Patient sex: M
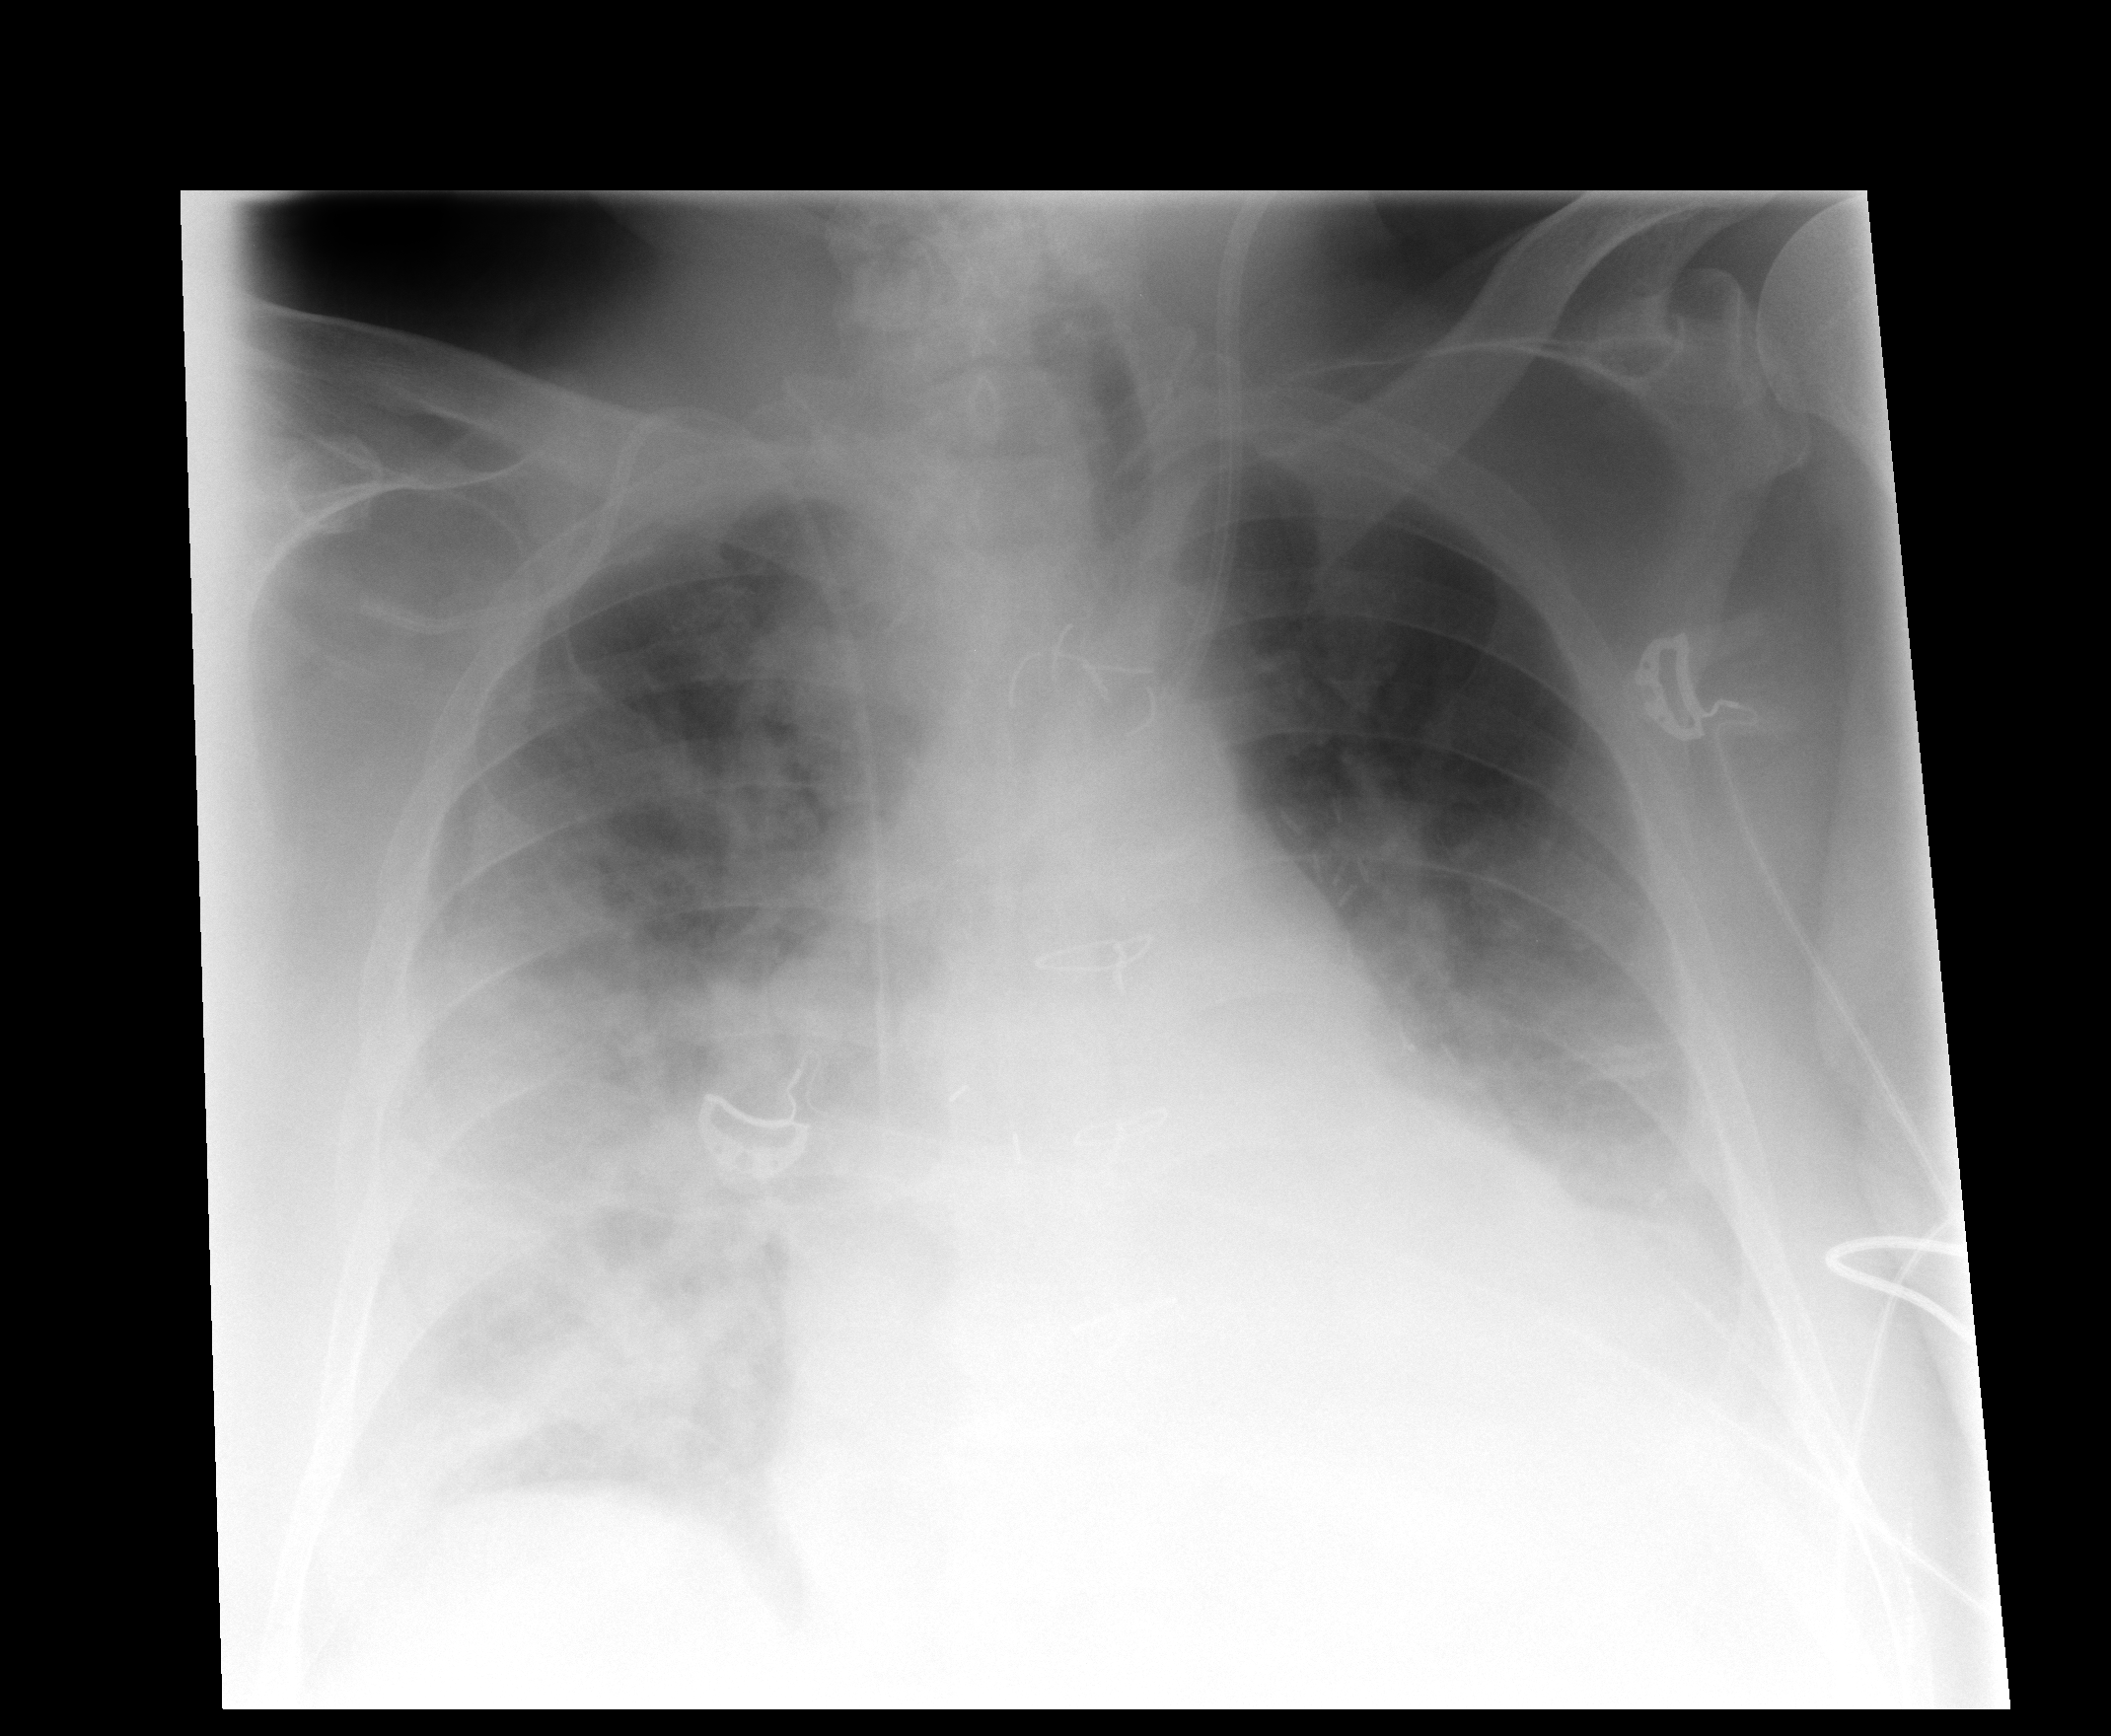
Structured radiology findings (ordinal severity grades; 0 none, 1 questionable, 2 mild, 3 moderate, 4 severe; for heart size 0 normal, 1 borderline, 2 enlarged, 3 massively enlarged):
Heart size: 3
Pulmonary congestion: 3
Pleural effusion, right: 1
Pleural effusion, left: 2
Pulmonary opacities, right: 2
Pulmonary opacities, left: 0
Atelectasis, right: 3
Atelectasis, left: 3